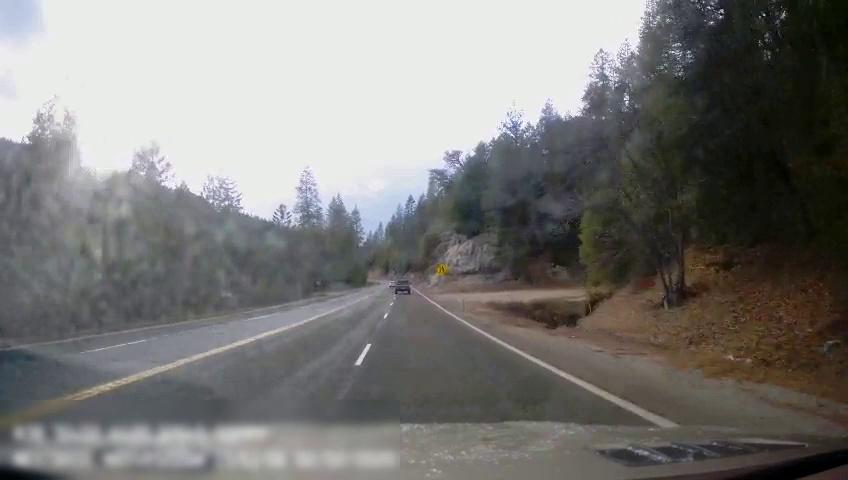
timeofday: Day
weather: Sunny
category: Drivable Space
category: Vehicles | Truck
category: Lanes | Current Lane
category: Lanes | Current Lane
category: Lanes | Opposite Lane
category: Lanes | Opposite Lane
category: Lanes | Opposite Lane
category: Lanes | Opposite Lane
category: Traffic | Signs